Question: We have a requirement to represent the data on SSRS report in a simple manner.
i.e. the sql query for this report will look like this.
So the user will run this report by selecting it from the web application with some parameters (eg: date1 and date2)
But the critical thing which i am facing here is that on the interface user has the option to select the of the columns to position as shown in the image below.

In the image you will see the customized format has col1,col4,col8,col6,col5,col3,col7,col2.
Please help me how to create an RDL file to organize this kind of requirement. Thank you in advance in understand the correct requirement and producing the result as requested.
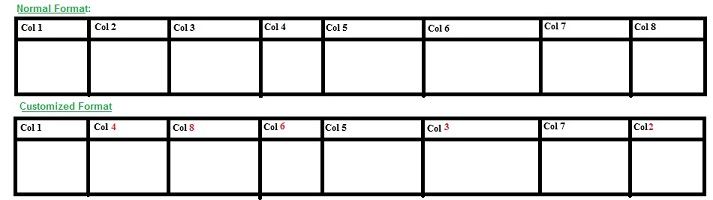
Answer: Set the expression for the columns to choose among the different fields depending on the selected parameter. For example, the expression for the value of the second cell might be similar to
'''
=IIF(Parameters!MyColumnParameter.Value = "Choice1", Fields!Col2.Value, Fields!Col4.Value)
'''
(Above code not tested, but hopefully close enough to give you the idea.)